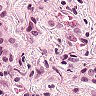
Metastatic tissue present: yes